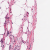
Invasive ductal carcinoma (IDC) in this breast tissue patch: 0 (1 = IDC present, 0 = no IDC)